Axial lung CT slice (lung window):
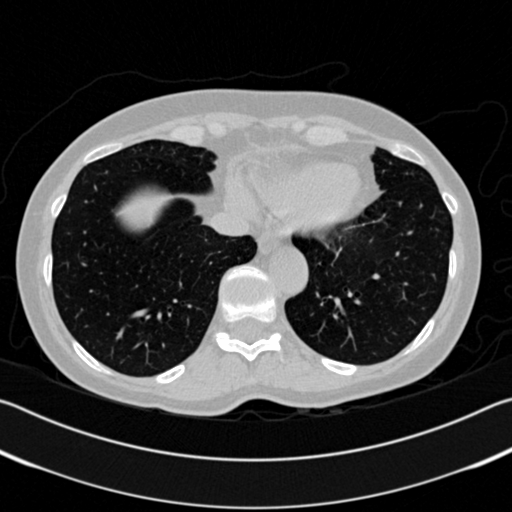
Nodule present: no